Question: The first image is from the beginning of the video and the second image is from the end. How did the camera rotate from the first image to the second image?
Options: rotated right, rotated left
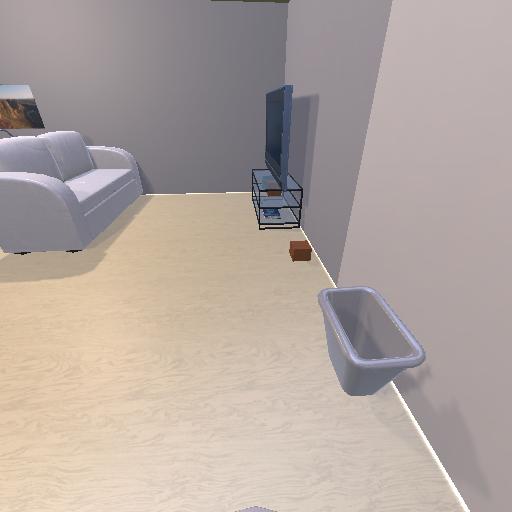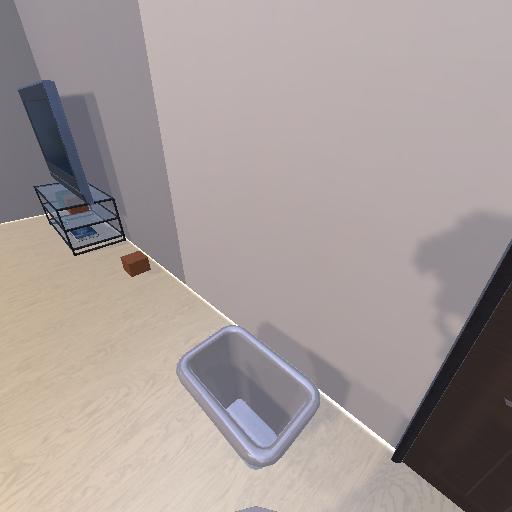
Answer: rotated right